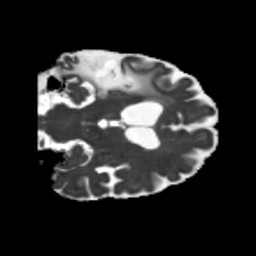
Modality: MD
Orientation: coronal
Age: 71
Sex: male
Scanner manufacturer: siemens
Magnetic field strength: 3 T
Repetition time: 5.25 s
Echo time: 0.08 s